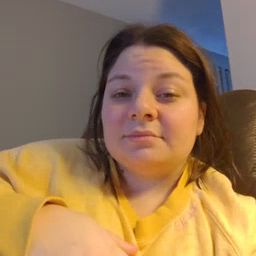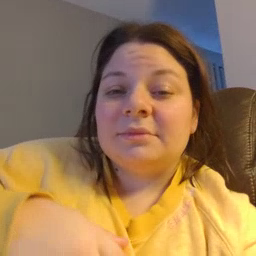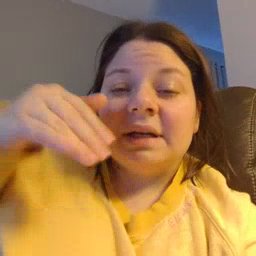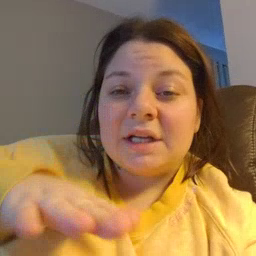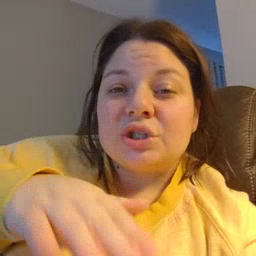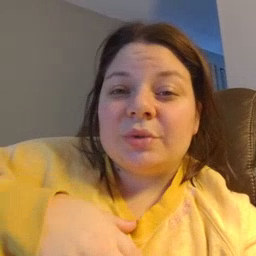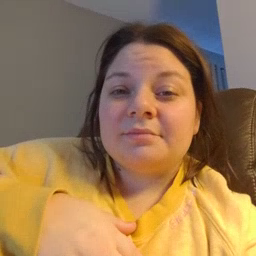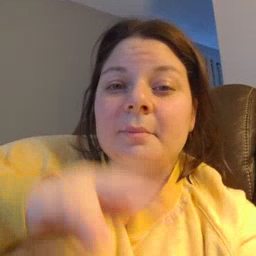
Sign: into